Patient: sex M, age 49
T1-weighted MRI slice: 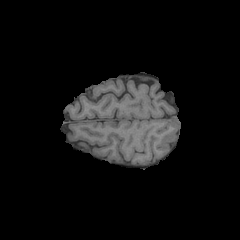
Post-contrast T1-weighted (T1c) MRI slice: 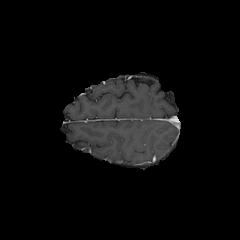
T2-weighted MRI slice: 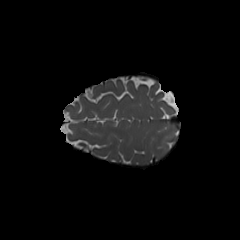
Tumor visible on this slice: no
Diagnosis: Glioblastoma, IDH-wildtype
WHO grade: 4